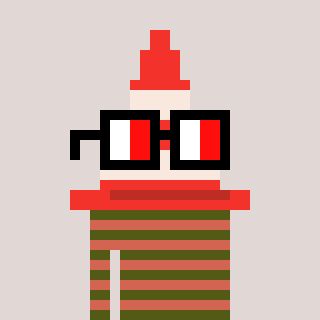
a pixel art character with square glasses with black frames and red eyes, a cone-shaped head and a peachy-colored body on a warm background